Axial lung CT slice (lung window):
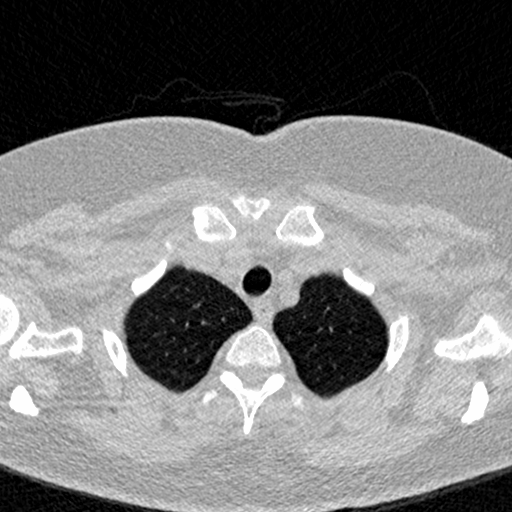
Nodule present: no